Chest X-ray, AP view. Patient: 67 years old, sex F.
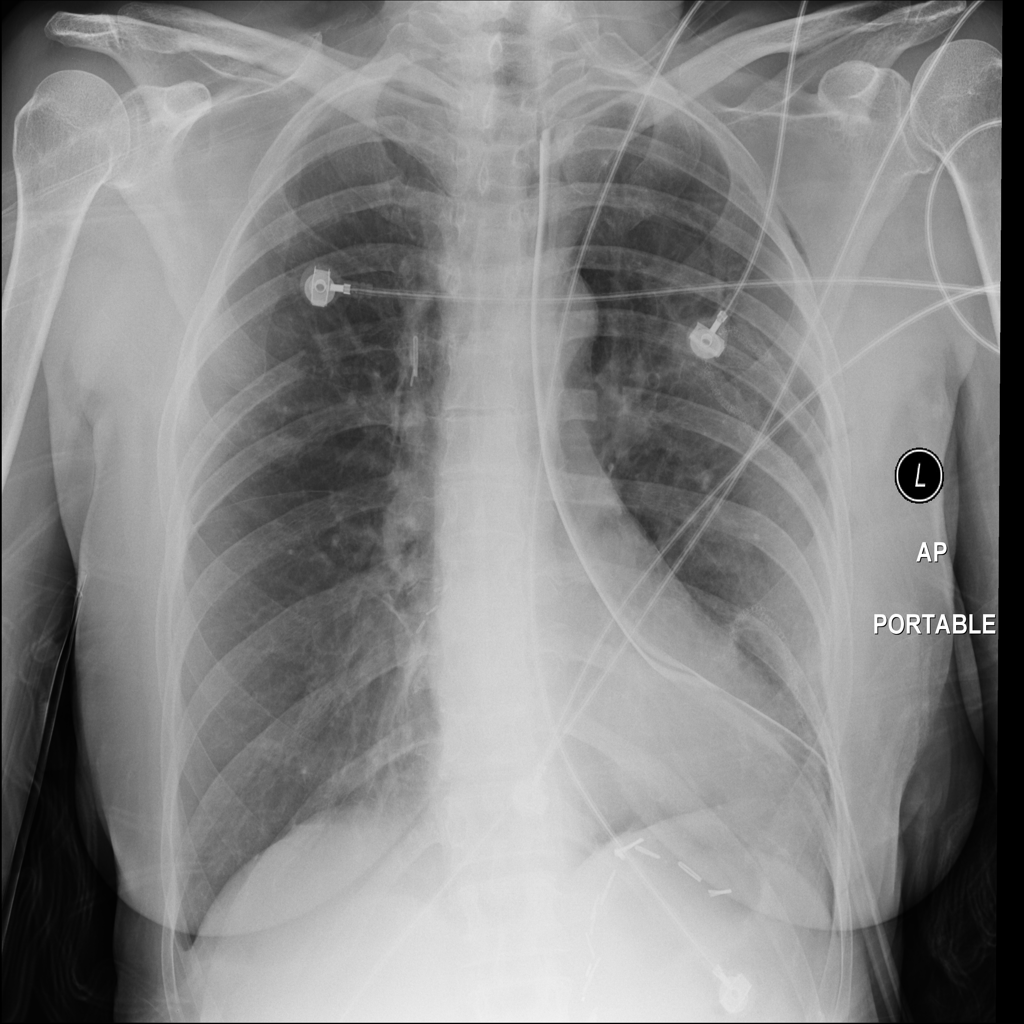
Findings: Nodule